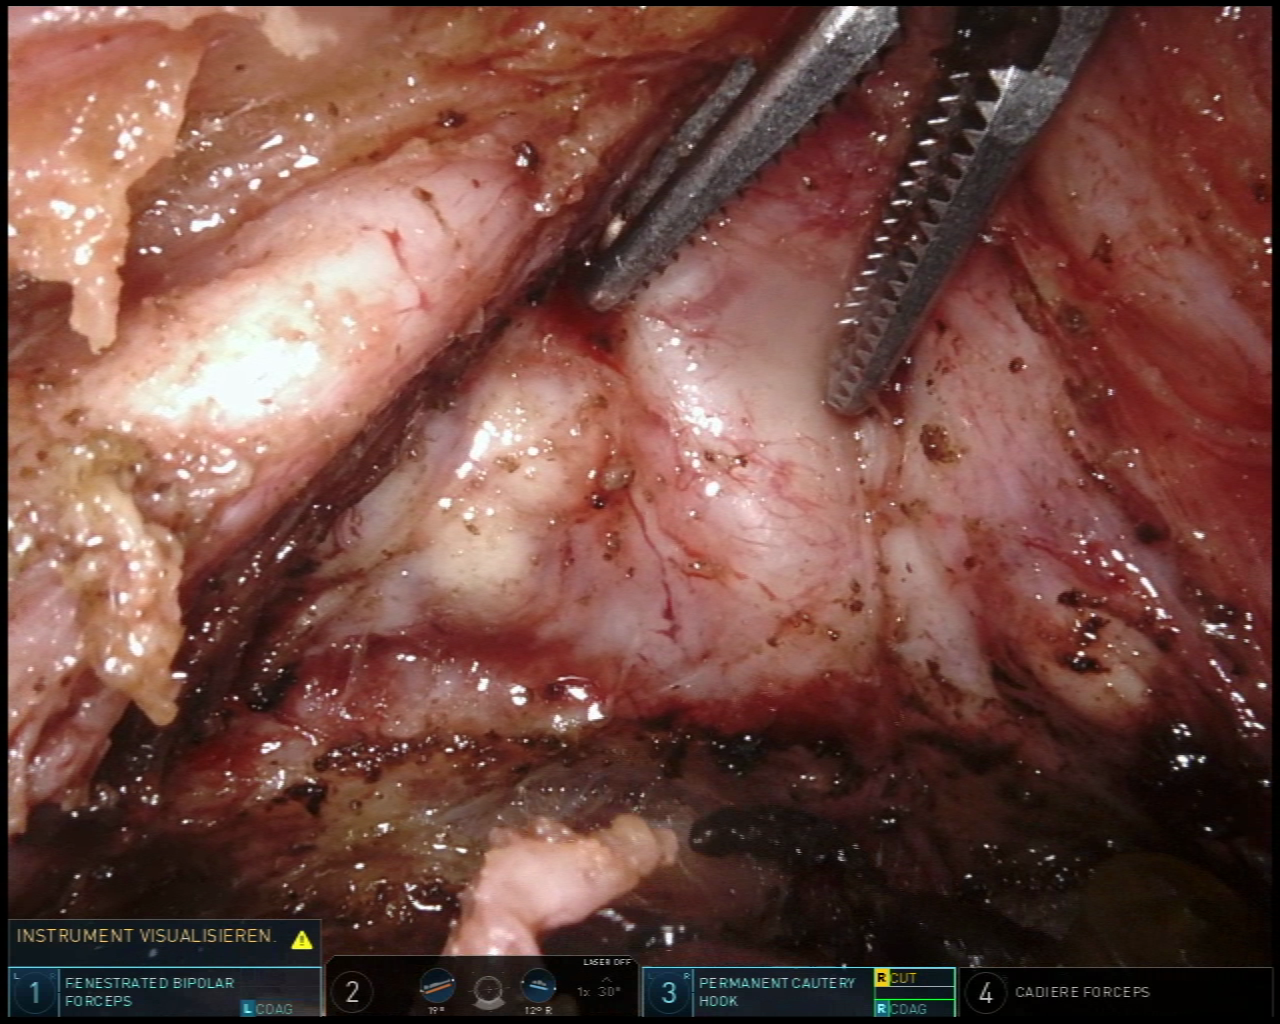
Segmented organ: vesicular_glands
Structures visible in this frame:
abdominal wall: no
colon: no
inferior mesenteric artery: no
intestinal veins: no
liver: no
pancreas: no
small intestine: no
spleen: no
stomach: no
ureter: no
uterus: no
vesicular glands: yes